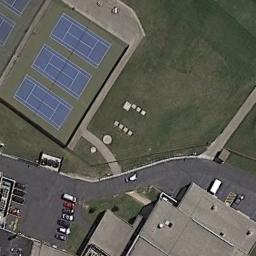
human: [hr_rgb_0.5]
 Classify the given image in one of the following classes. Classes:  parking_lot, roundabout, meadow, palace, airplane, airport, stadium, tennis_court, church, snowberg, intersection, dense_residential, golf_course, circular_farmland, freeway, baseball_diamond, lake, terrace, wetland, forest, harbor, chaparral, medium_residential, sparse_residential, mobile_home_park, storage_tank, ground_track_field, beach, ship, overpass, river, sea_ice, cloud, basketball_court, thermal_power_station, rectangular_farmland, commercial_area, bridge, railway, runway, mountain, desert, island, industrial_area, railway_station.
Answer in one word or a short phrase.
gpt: tennis_court